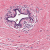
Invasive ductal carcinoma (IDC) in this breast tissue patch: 0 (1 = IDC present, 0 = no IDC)